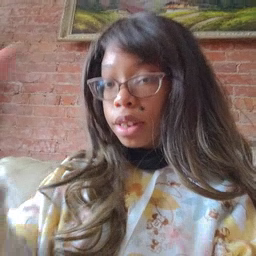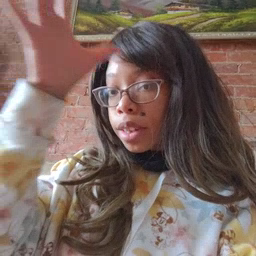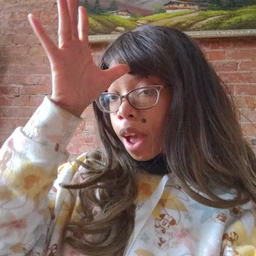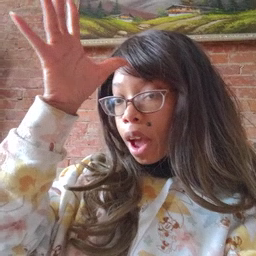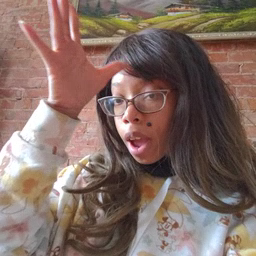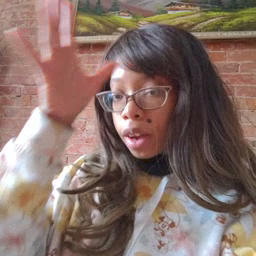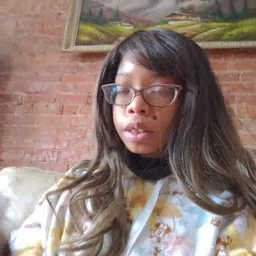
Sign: dad